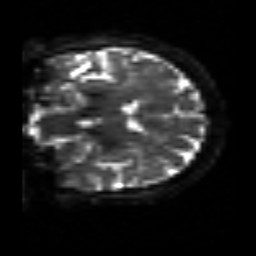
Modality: sbref
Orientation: coronal
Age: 62
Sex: female
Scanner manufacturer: siemens
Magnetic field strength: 3 T
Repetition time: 3.2 s
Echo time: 0.081 s